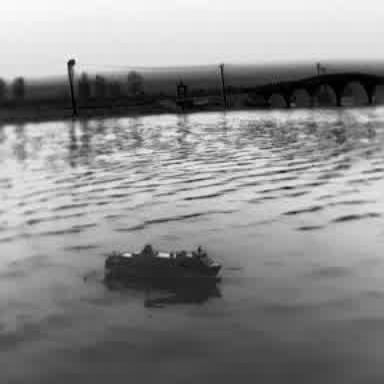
There is a container_ship in the infrared image.